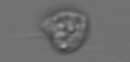
Label: Amoeba